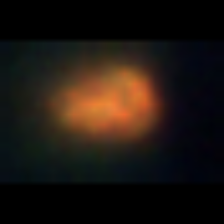
Taxon: Unknown_phyto
Group: Unknown